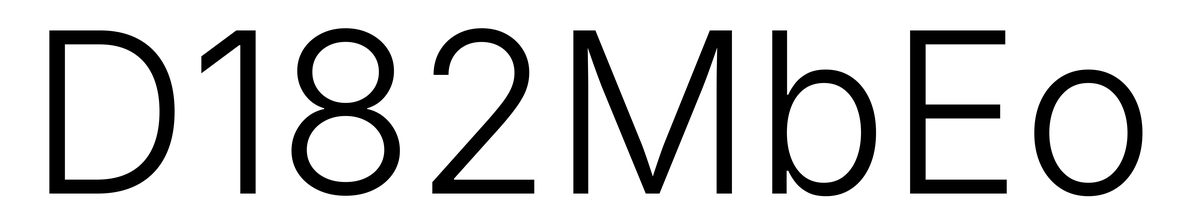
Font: Inter_Light